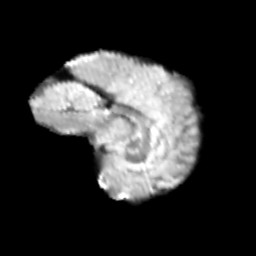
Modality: T2w
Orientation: sagittal
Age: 11
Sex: male
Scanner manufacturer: siemens
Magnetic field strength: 3 T
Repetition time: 3.8 s
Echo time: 0.07 s